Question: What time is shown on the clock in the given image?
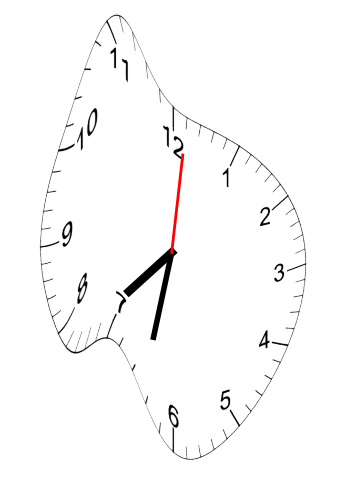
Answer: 07:32:01